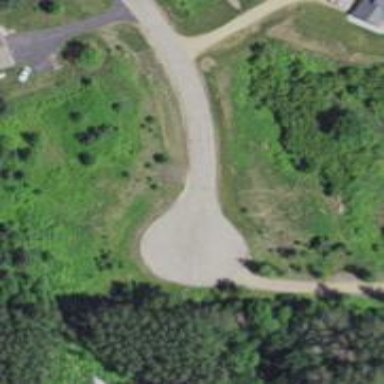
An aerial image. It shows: Turning circle on the road.